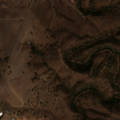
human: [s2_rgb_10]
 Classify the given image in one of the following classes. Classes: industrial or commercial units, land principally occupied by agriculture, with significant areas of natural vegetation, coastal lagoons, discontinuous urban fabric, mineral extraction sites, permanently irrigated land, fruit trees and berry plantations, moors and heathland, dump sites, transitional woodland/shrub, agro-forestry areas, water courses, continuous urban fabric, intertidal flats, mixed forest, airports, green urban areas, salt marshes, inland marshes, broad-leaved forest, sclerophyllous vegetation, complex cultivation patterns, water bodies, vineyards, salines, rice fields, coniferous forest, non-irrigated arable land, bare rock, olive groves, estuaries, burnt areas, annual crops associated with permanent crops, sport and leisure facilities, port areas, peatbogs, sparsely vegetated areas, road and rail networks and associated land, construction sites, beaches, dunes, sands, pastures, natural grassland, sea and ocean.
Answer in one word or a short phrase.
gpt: non-irrigated arable land, agro-forestry areas, broad-leaved forest, transitional woodland/shrub